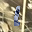
Label: 1